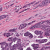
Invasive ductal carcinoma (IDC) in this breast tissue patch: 1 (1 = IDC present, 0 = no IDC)